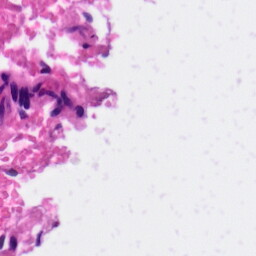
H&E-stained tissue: Skin